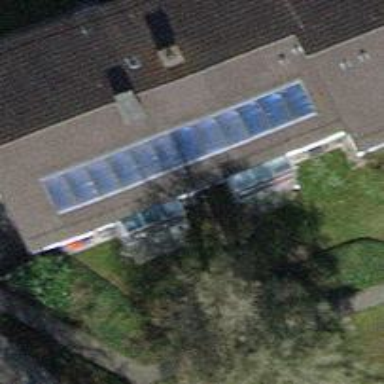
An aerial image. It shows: Small solar photovoltaic panel generator installed on roof.